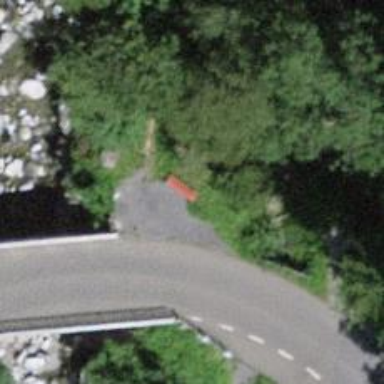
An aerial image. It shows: Bench for seating.